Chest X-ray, PA view. Patient: 45 years old, sex M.
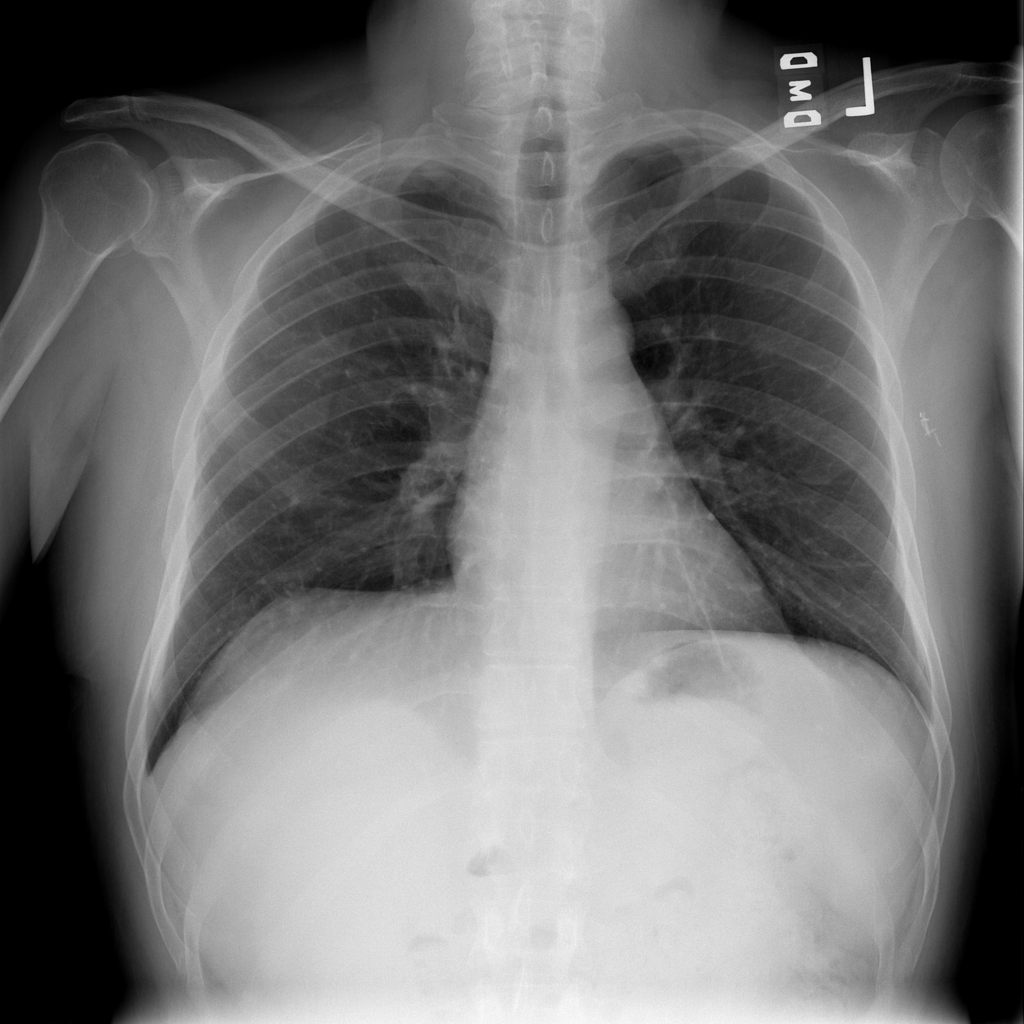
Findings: No Finding